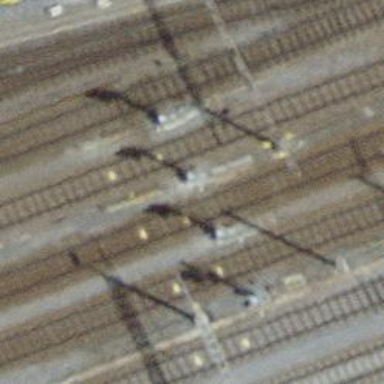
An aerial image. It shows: Railway signal.